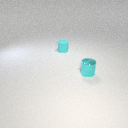
small cyan metal cylinder in front of small cyan rubber cylinder